Question: I've recently added a new in my cluster. It appears in the but if I go to the agents tab I see that in the Agent attribute is showing a master machine and in the Master attribute is not showing anything and furthermore the Resources section is empty.
Any help please,
thanks.

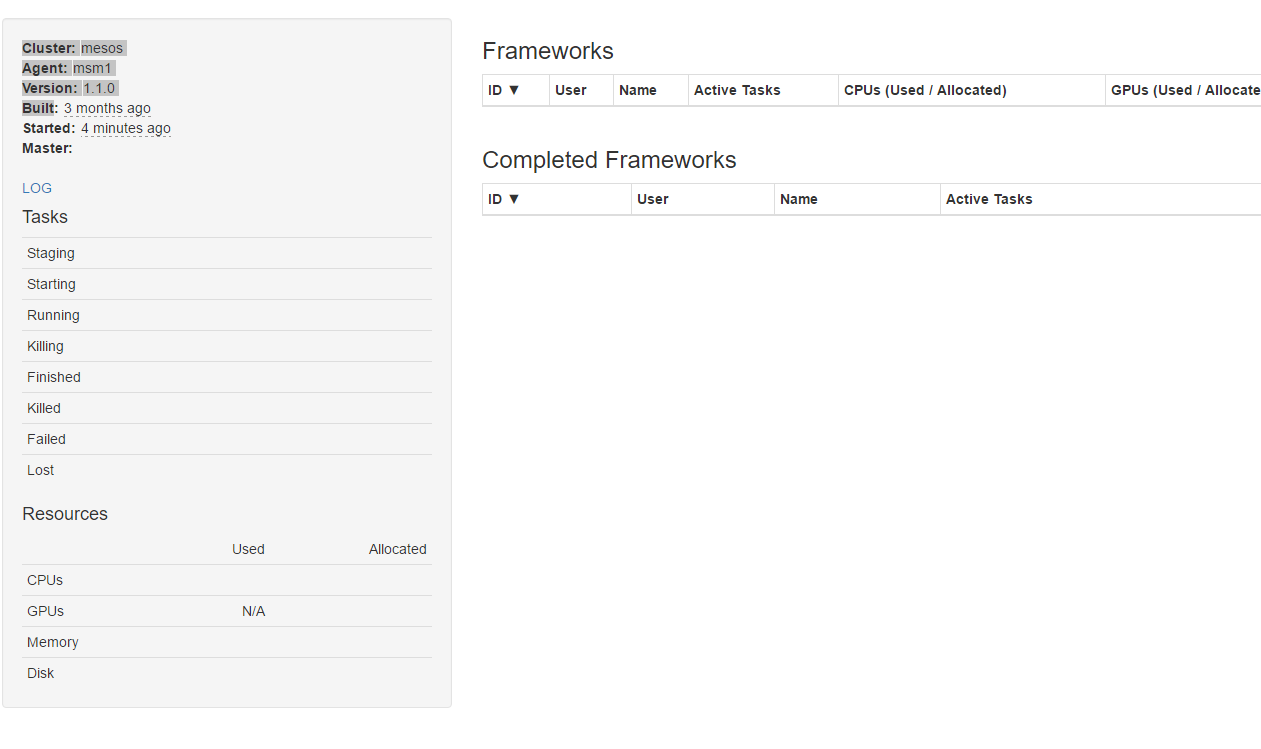
Answer: Ok, I think that is not an error. When you do not have any framework running in your agent this info is normal.
thanks anyway for you interest.